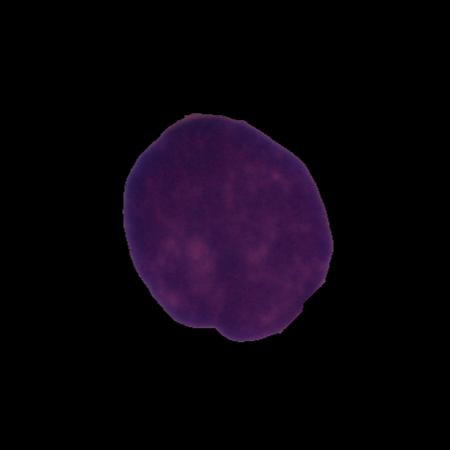
Label: cancer